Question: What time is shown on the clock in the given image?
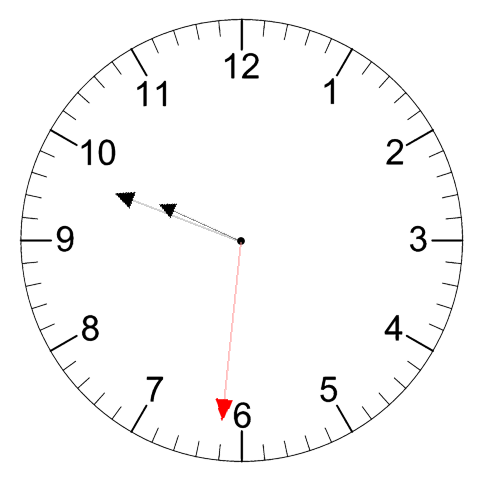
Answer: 09:48:31